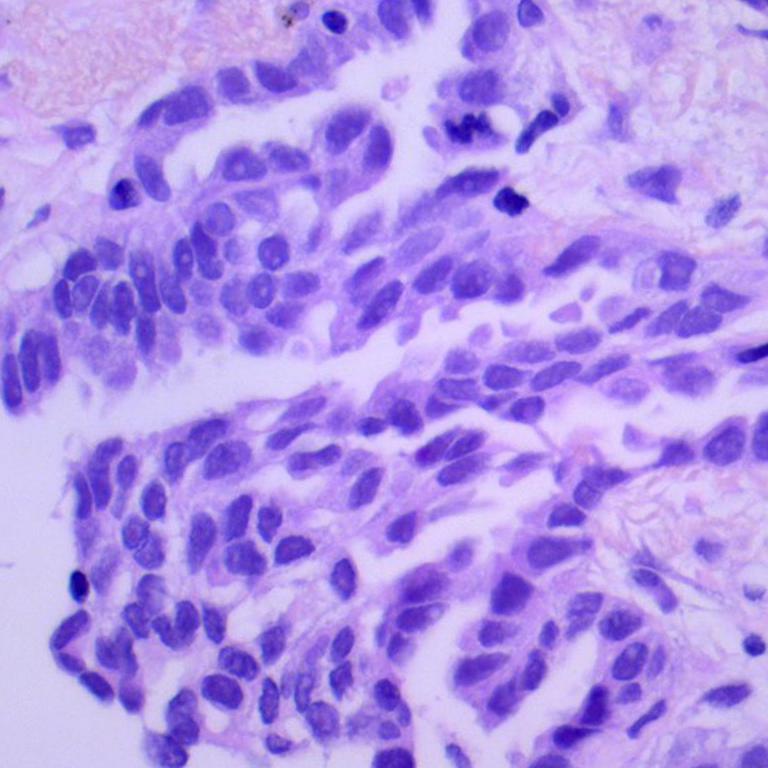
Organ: lung
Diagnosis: adenocarcinomas